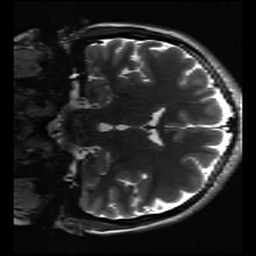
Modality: inplaneT2
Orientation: coronal